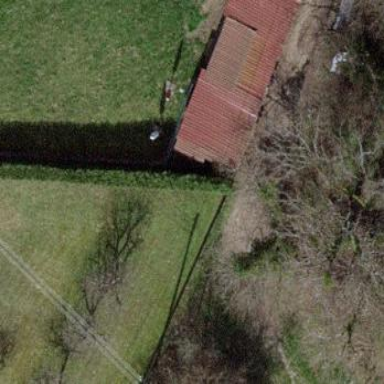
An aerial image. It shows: Shed building.